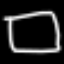
Label: square